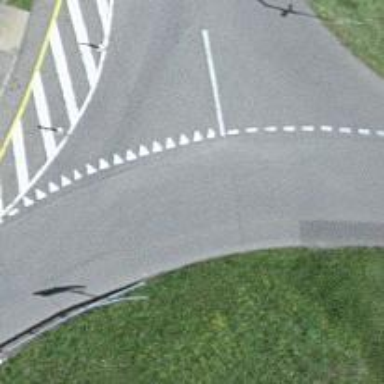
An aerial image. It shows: Road with "give way" sign.